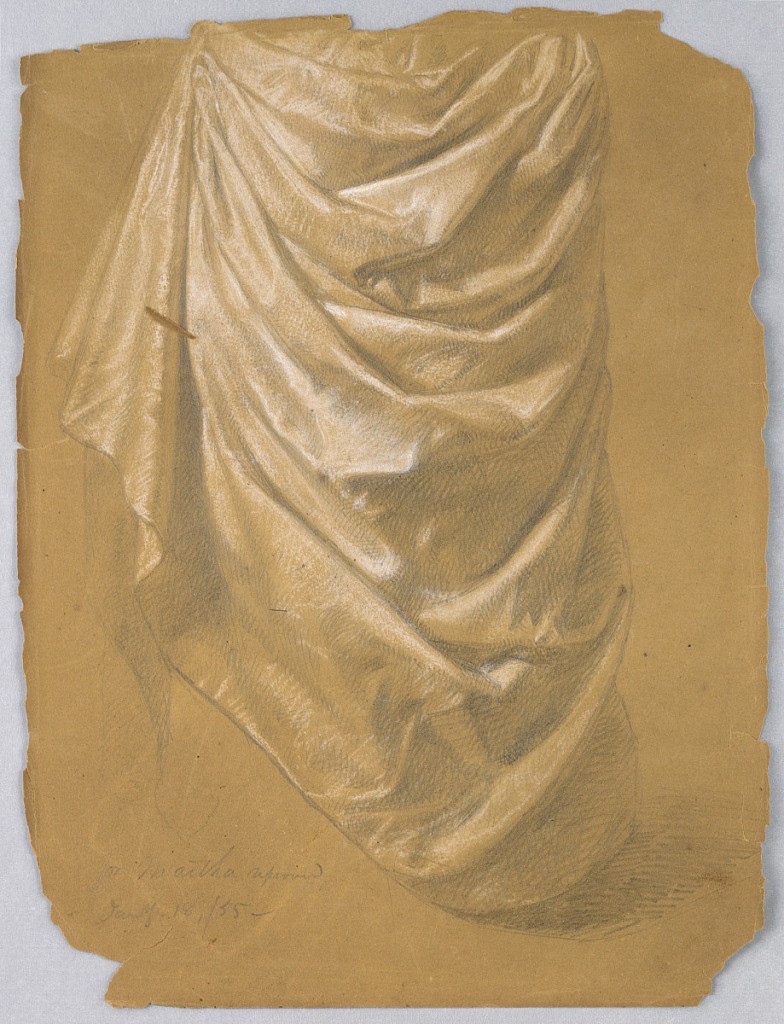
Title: Drapery Study for "Martha Reproved"
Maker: Daniel Huntington, American, 1816–1906
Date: January 18, 1855
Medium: Graphite, white chalk on brown wove paper
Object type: Drawing
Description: Drapery study of a skirt. Verso: Part of a left hand holding a piece of paper.